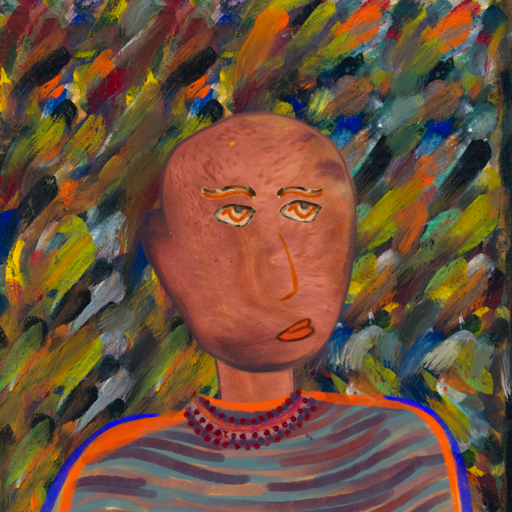
Background: An_Impression, Head And Neck Side: Mother_And_Son_Mother, Face Side: Experience, Bust: Experience, Hair Side: Blank, Head Accessory: Blank, Second Necklace: Blank, Necklace: Roy_Bahadur, Baby: Blank